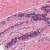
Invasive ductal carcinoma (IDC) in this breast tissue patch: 0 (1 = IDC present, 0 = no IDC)